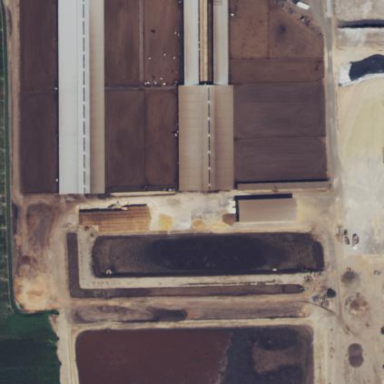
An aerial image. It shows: Farmyard area.